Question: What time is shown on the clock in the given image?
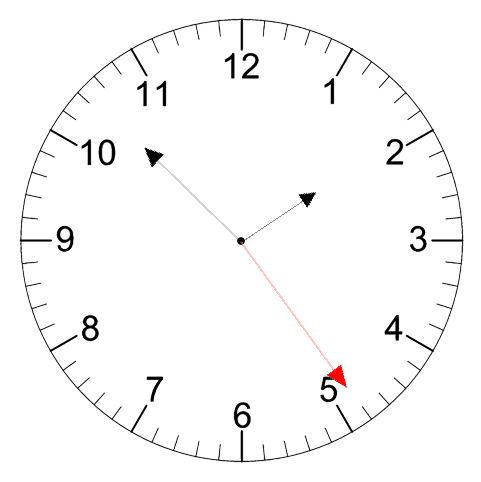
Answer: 01:52:24